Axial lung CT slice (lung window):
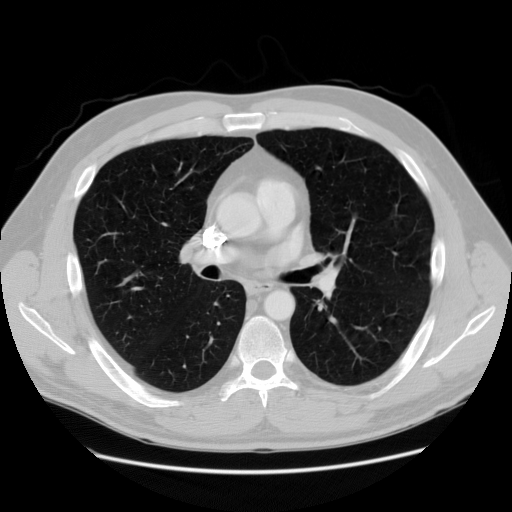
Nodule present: no